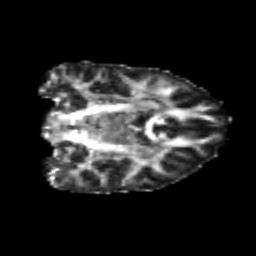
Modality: FA
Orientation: coronal
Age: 24
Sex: female
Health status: healthy
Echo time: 0.074 s